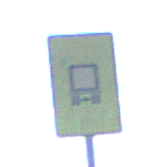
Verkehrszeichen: KennzeichnungspflichtigeFahrzeugeGefaehrlicheGueterOhnePfeilsymbol
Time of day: MorningAfternoon
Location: Outdoor (Nature)
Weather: PartlyCloudy
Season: NotSpecified
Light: Natural